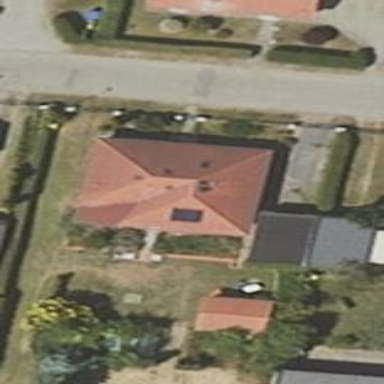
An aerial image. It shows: Simple and straightforward house.